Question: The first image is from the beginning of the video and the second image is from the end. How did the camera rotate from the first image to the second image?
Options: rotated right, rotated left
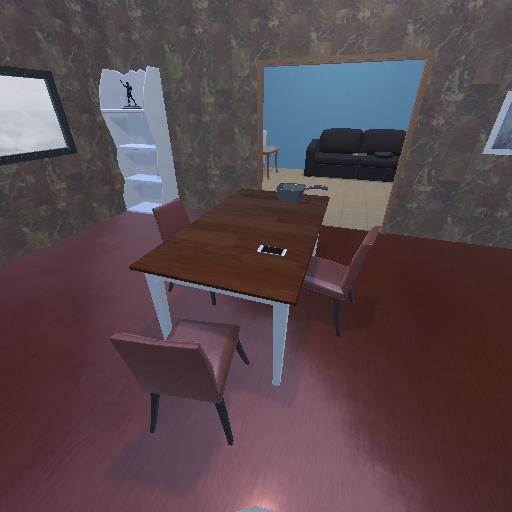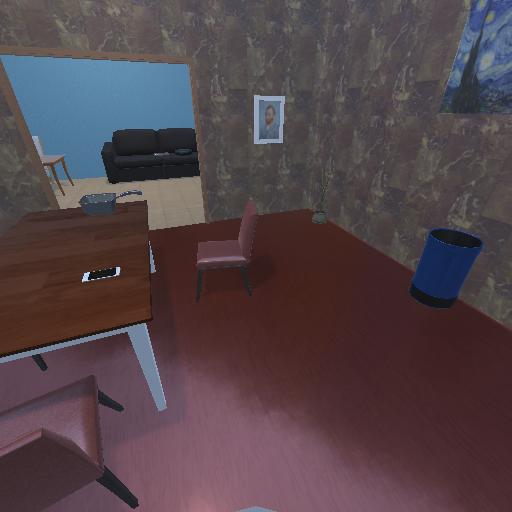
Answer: rotated right